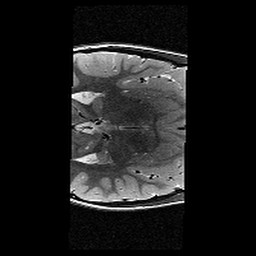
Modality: T2w
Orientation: axial
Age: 10
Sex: female
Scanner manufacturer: siemens
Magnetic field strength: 3 T
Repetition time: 9.23 s
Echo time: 0.067 s